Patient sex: M
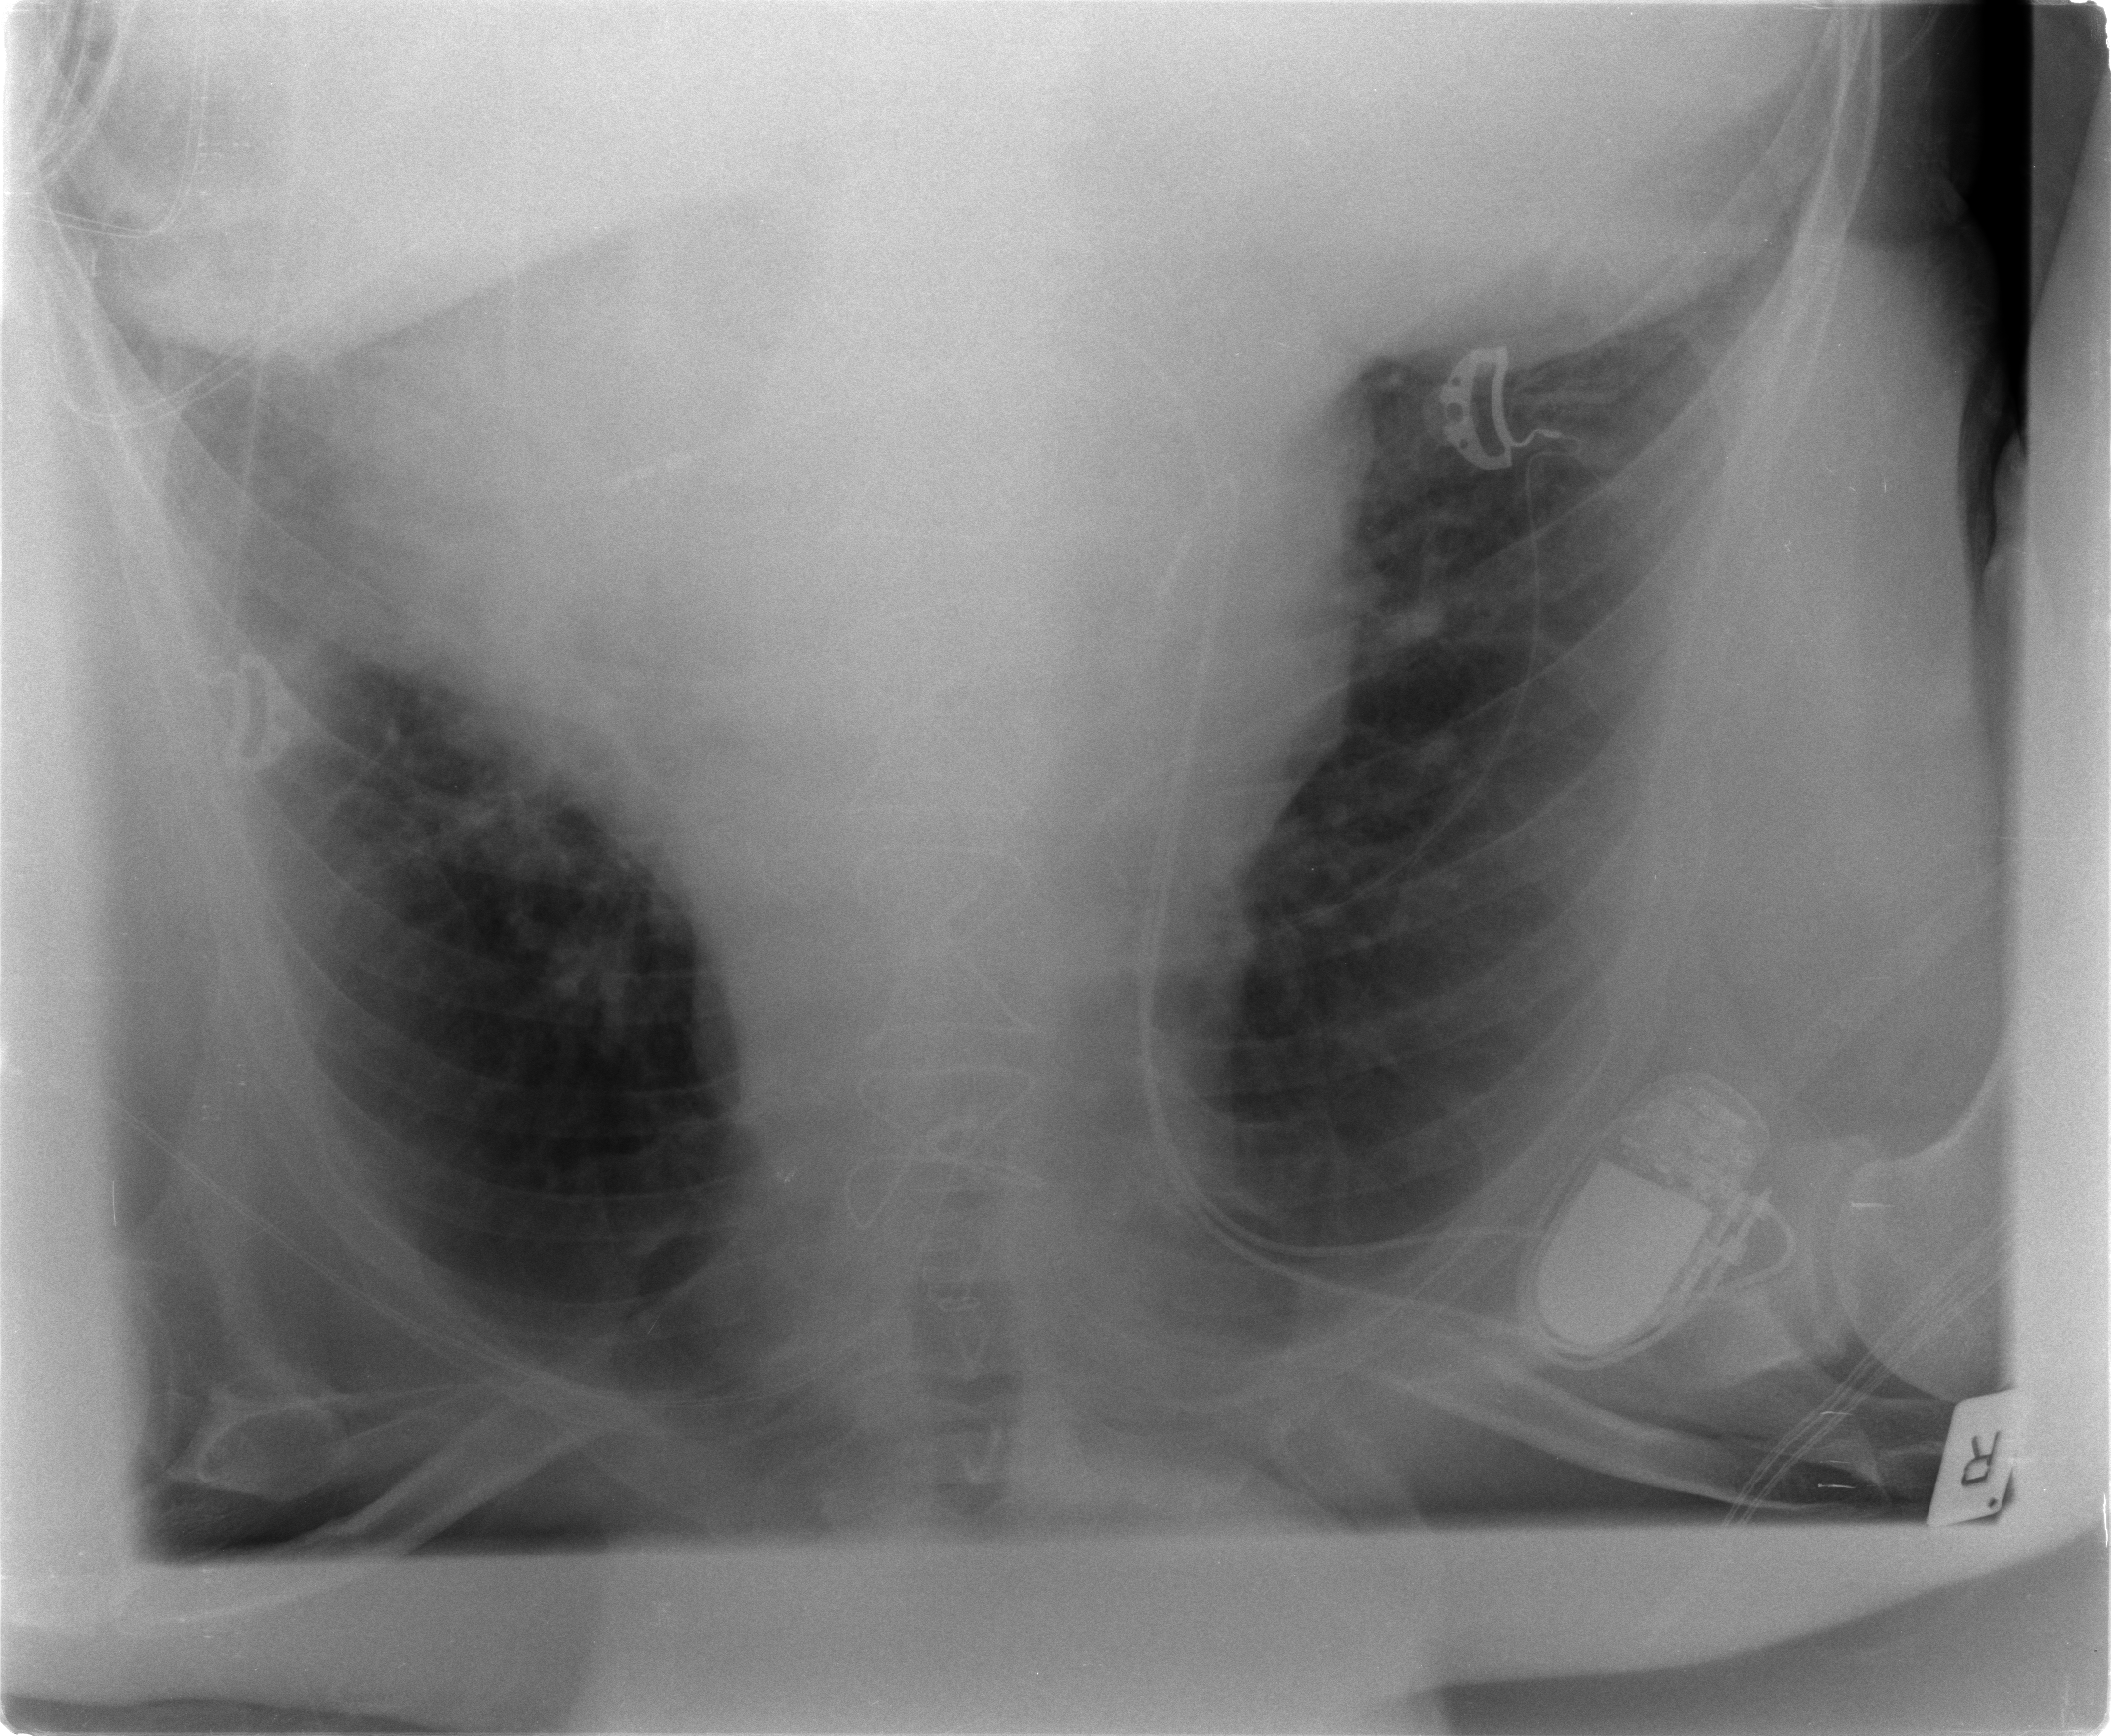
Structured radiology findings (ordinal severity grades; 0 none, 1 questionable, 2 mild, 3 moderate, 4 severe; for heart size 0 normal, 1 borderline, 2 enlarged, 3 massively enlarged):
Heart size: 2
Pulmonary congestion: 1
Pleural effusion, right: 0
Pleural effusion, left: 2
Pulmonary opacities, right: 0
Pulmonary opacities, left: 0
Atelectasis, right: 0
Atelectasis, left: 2